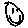
Label: smiley face